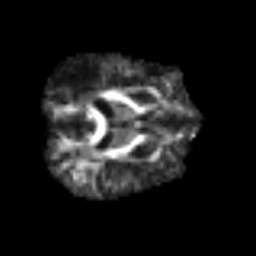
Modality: FA
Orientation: axial
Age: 78
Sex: male
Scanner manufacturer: siemens
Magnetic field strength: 3 T
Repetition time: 3.2 s
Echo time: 0.081 s